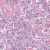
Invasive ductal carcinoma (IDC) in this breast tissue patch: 1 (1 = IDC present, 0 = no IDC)